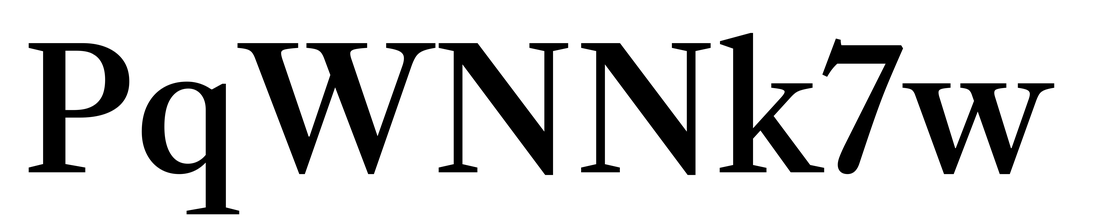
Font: LibreCaslonText_Medium